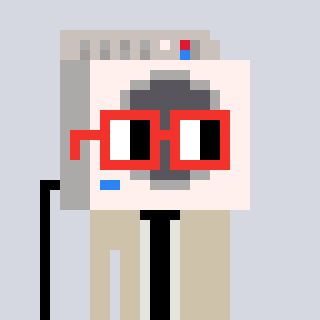
a pixel art character with square red glasses, a washing machine-shaped head and a bege-colored body on a cool background